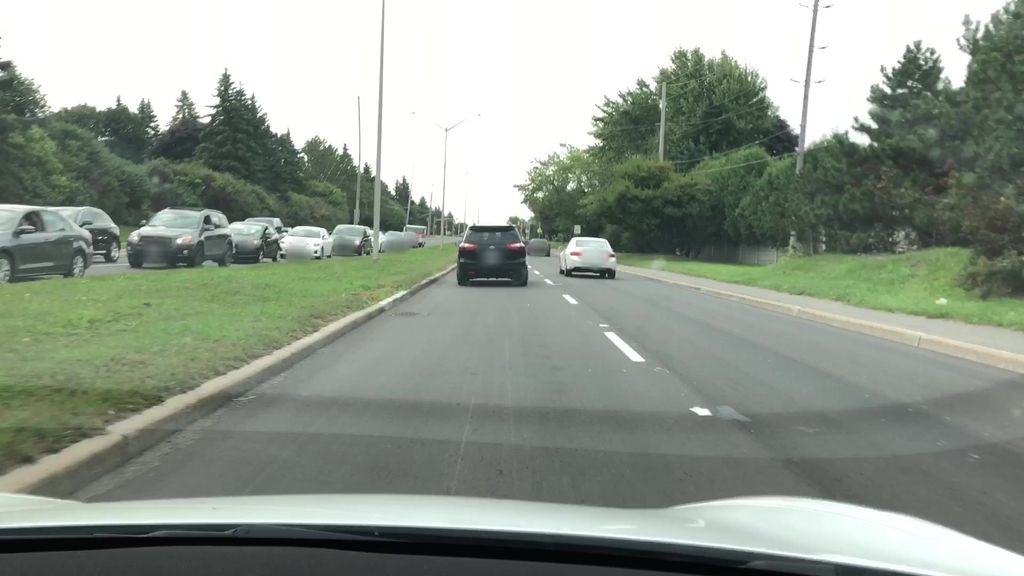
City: ottawa-gatineau